Question: I have a 2 part question:
what is the best method for plotting data in Python? I only need to plot data in 2d.
I have a canvas GUI that I built using Tkinter's canvas function. It draws an 8x8 grid of rectangles and also has some code to allow you to scroll the window. (I've attached a picture).
Is it possible to include a plot in the same window as this canvas object? I need to be able to display plotted data and hopefully add buttons to my GUI that will allow me to update the plot during the run of the GUI.
Thanks in advance!

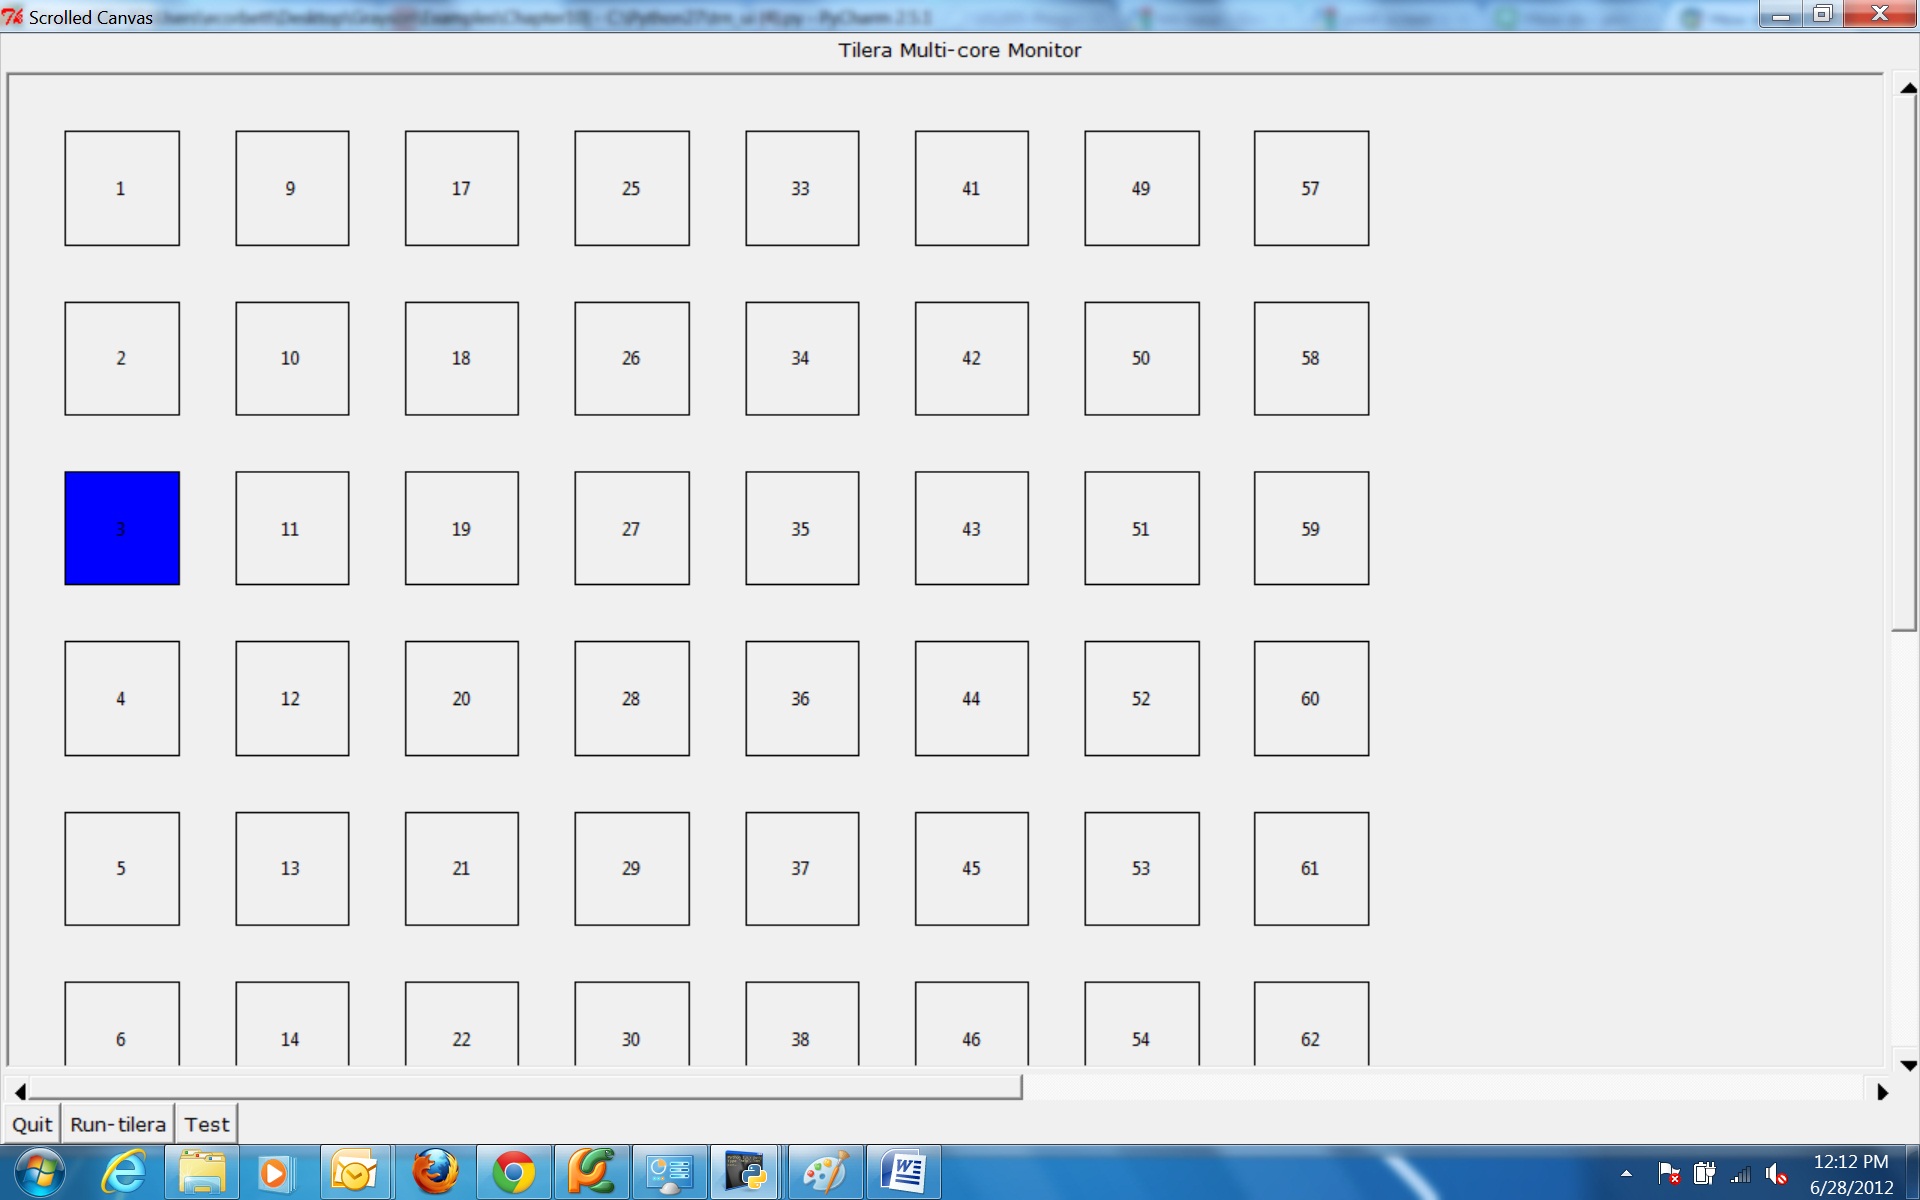
Answer: <URL> in Tk.